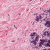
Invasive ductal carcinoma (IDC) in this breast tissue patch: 0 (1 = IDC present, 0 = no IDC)